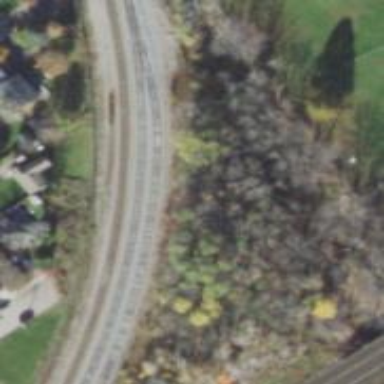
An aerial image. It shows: Railway siding for service.